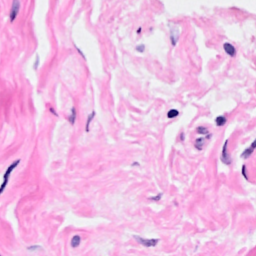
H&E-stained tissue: Breast